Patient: sex M, age 74
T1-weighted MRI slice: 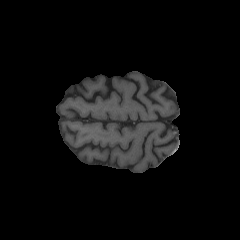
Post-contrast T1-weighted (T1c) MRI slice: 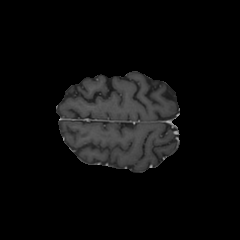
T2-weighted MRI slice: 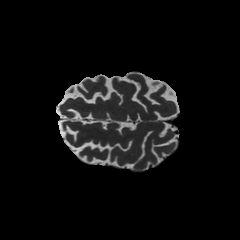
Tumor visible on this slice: no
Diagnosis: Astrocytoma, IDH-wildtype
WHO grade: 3